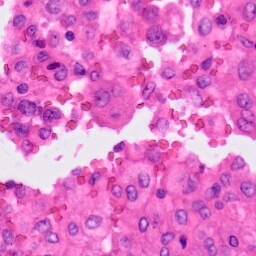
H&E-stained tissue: Lung